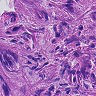
Metastatic tissue present: yes